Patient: sex F, age 65
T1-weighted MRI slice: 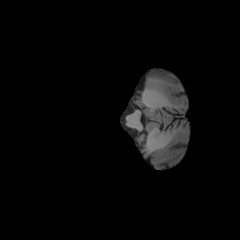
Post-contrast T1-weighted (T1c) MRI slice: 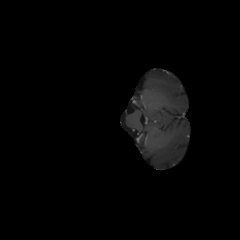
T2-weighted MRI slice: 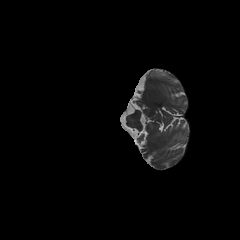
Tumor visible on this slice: no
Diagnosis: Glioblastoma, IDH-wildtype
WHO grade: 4